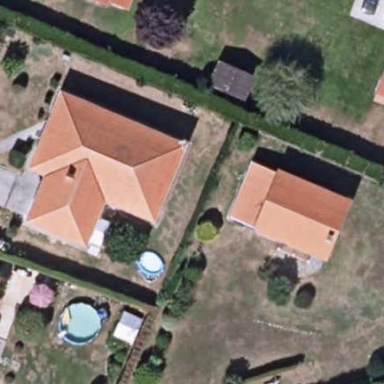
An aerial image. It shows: Simple house.